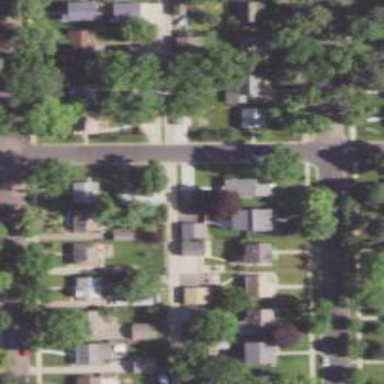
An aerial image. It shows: Alley classified as service road.